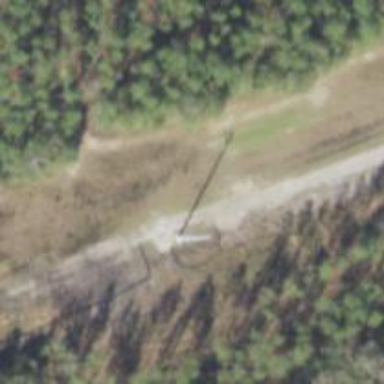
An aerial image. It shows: Power pole.